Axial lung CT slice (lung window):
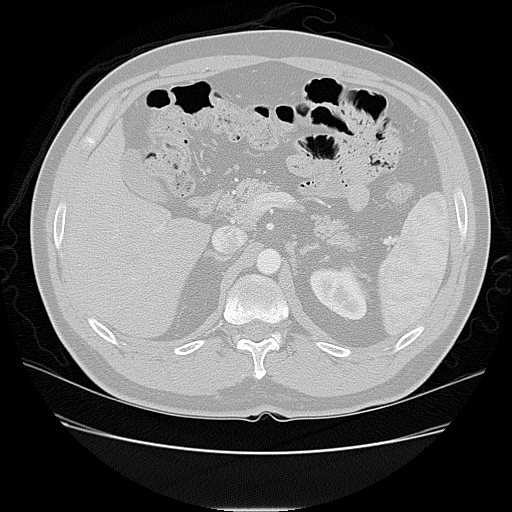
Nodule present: no